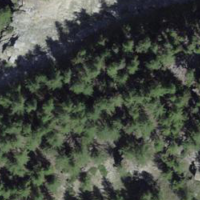
EUNIS habitat code: 43
Species observed at this site:
Linnaea borealis